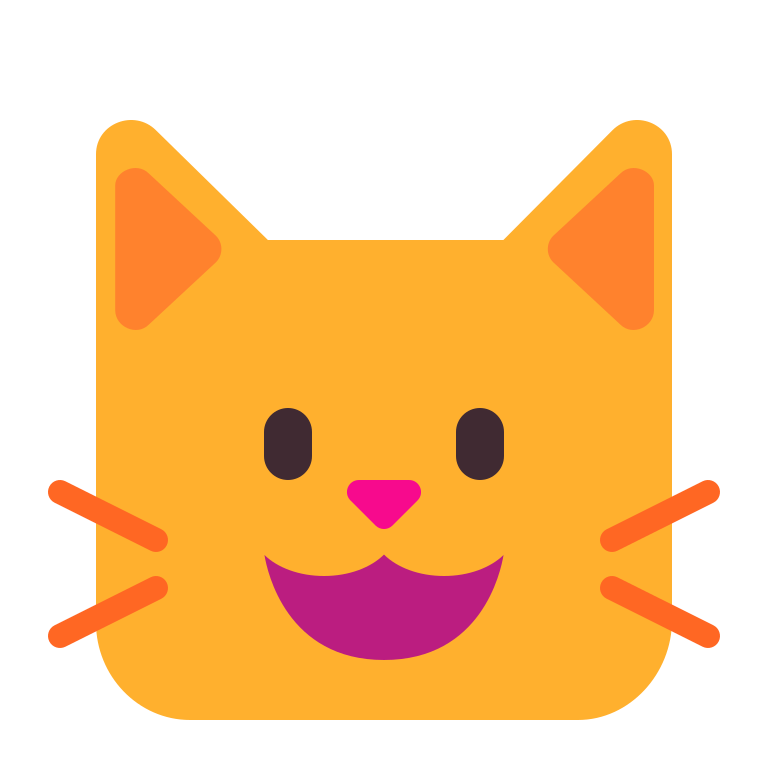
cat face flat